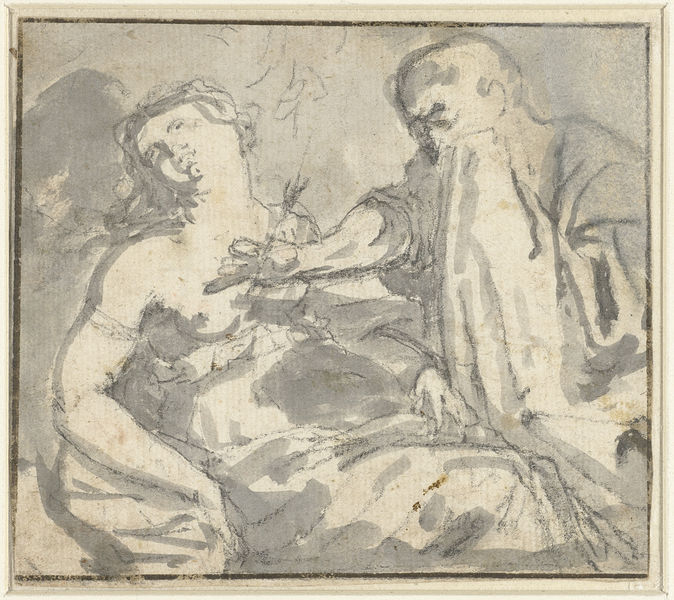
Titel: Een man verwijdert een pijl uit de borst van een vrouw (Cephalus en Procris?)
Standort: Amsterdam
Institution: Rijksmuseum
Schlagwörter: homme, femme, flèche, noir et blanc, blessure